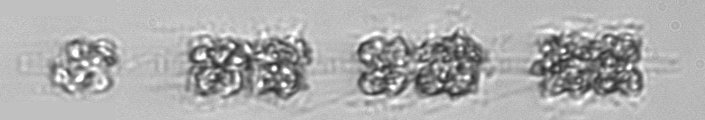
Label: Leptocylindrus_mediterraneus